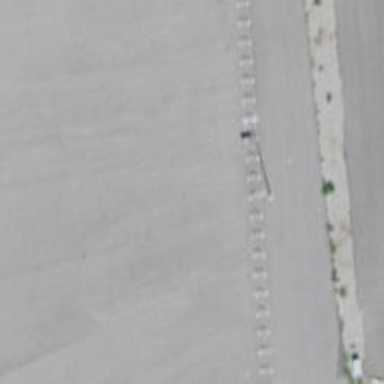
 featuring asphalt surface for added durability."